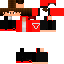
A male human skin with medium skin, wearing brown long hair dressed in a red hoodie and black pants, featuring a closed mouth.